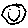
Label: smiley face